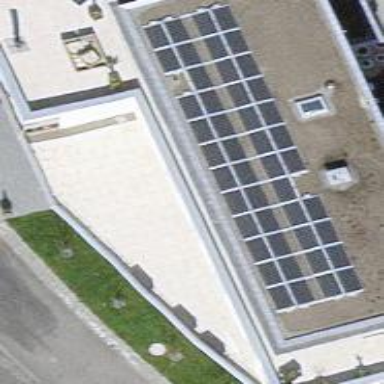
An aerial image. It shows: Solar power generator with photovoltaic panels.